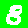
Digit: 8